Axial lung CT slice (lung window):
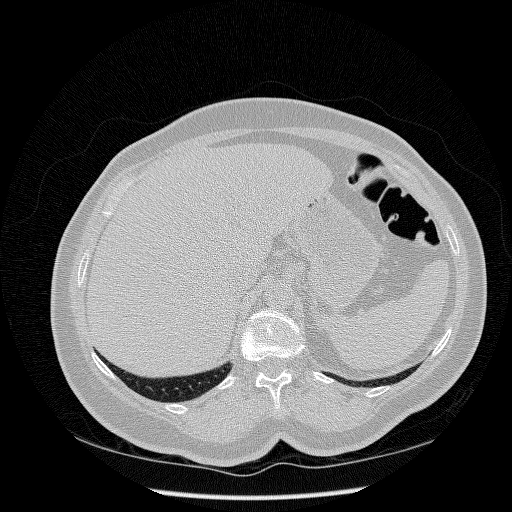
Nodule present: no